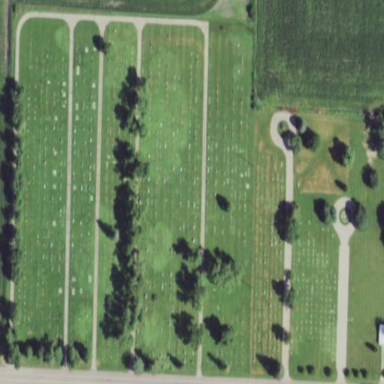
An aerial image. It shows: Cemetery.